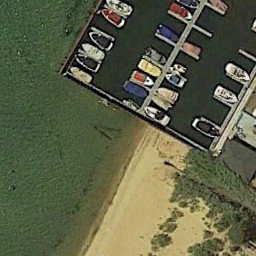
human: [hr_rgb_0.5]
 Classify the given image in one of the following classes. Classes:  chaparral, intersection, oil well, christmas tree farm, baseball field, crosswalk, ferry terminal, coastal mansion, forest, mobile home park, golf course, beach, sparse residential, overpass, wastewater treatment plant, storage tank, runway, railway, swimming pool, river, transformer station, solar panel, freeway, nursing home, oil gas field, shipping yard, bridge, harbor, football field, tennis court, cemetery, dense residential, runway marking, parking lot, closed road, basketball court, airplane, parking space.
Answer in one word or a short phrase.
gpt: ferry terminal